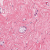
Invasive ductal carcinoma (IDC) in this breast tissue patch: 0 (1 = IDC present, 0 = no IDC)